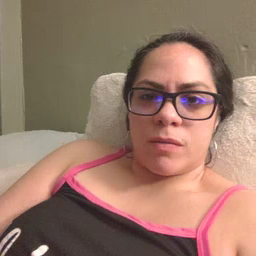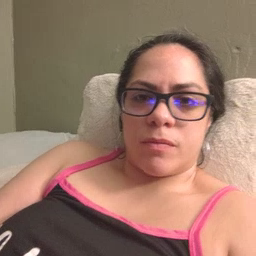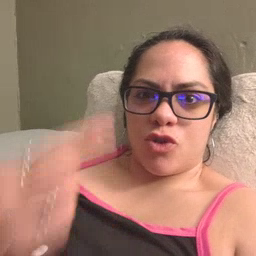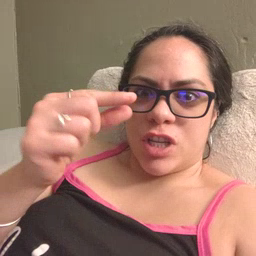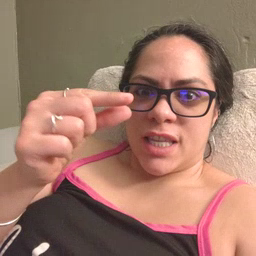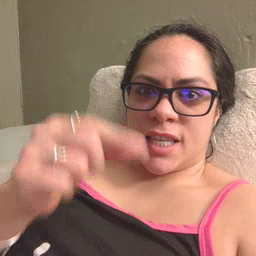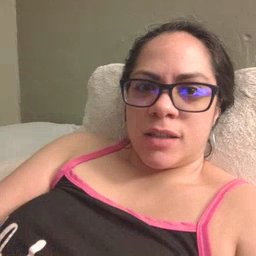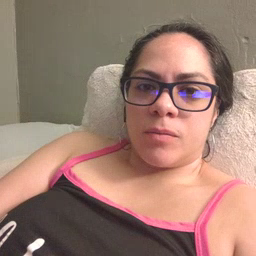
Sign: green